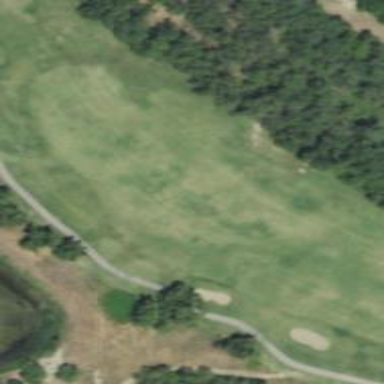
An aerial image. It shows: Golf hole.